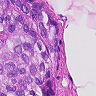
Metastatic tissue present: yes